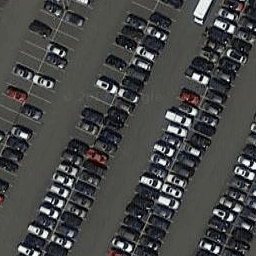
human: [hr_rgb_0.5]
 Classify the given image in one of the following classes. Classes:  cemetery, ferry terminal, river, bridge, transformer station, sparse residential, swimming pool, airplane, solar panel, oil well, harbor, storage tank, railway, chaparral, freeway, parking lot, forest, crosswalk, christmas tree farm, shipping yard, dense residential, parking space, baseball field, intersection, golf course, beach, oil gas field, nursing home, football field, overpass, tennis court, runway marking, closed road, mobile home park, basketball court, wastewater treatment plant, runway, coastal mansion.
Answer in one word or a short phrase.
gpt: parking lot